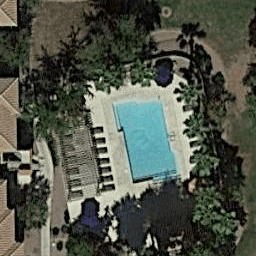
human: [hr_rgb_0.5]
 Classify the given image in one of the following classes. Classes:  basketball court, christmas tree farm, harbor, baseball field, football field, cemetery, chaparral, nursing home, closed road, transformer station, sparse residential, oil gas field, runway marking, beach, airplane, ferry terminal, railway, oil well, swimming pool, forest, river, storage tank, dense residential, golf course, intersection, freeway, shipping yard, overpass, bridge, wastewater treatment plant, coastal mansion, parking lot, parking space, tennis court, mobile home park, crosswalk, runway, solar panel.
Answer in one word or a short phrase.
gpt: swimming pool